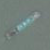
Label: civil